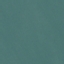
Label: SeaLake